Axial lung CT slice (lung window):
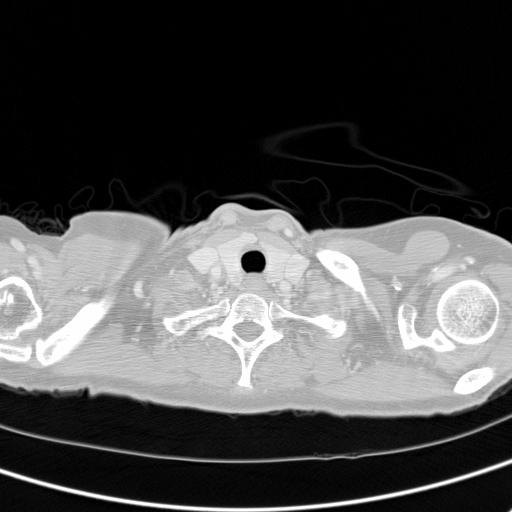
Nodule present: no